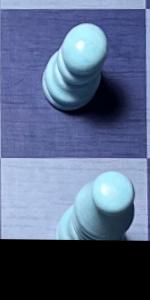
Label: Bishop_White